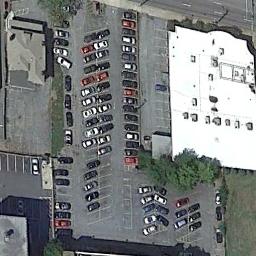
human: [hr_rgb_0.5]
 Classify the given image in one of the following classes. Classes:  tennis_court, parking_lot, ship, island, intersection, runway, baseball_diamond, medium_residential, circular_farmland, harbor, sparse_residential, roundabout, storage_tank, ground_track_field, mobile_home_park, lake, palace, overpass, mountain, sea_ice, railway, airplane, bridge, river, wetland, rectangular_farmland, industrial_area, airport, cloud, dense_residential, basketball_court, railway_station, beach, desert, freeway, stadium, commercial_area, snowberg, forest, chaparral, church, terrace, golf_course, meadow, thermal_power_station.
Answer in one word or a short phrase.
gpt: parking_lot